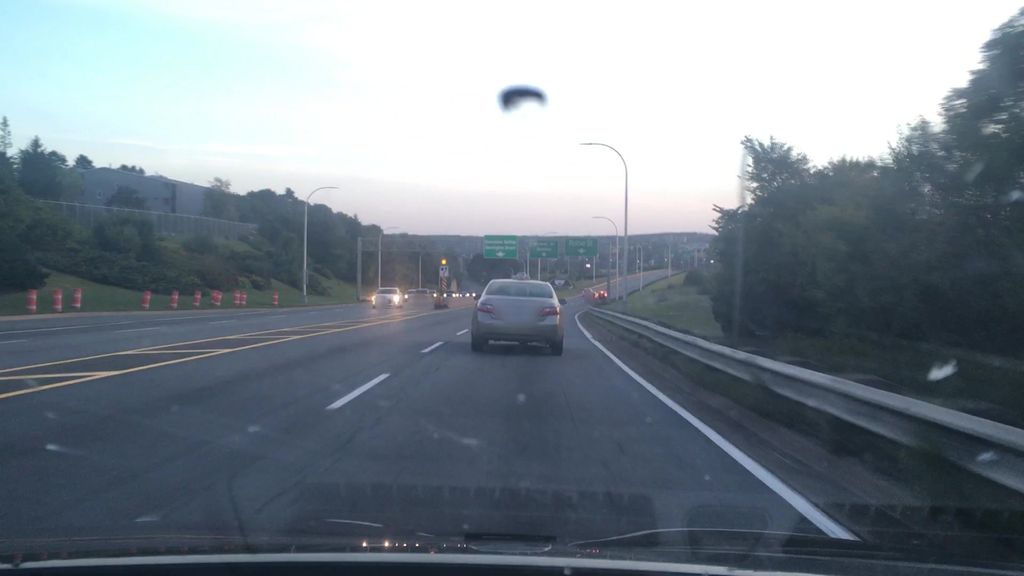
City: halifax